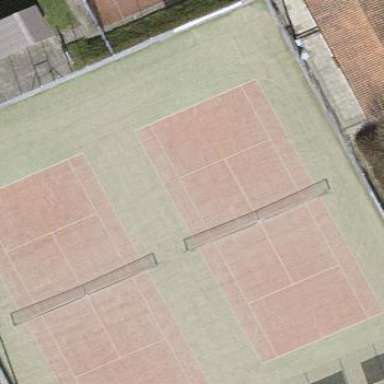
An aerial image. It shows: Tennis court on pitch.